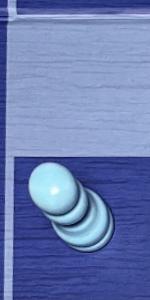
Label: Pawn_White